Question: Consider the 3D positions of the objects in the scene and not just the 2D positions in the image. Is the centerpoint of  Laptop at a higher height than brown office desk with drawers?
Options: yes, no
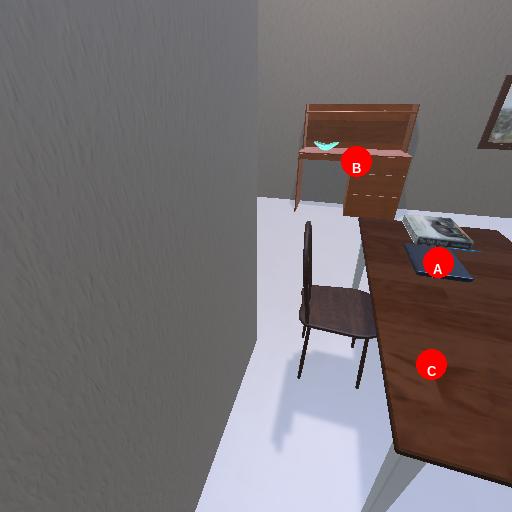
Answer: yes